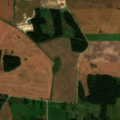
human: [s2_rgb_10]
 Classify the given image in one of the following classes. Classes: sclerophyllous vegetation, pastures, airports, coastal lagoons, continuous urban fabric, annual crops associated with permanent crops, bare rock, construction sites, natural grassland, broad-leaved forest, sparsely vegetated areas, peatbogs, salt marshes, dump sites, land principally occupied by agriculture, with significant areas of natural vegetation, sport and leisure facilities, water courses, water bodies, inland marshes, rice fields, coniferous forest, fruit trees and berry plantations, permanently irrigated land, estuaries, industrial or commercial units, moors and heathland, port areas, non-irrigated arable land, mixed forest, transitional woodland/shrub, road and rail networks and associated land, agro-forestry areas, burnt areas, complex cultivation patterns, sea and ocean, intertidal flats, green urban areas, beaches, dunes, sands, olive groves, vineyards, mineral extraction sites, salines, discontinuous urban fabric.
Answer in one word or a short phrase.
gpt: discontinuous urban fabric, non-irrigated arable land, land principally occupied by agriculture, with significant areas of natural vegetation, coniferous forest